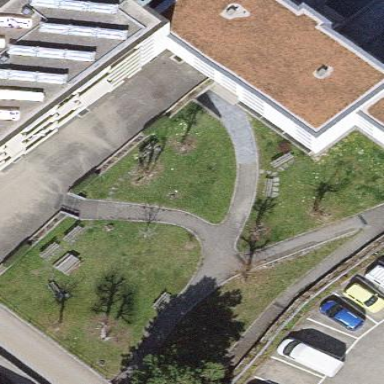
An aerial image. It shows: Lovely park for leisure and relaxation.